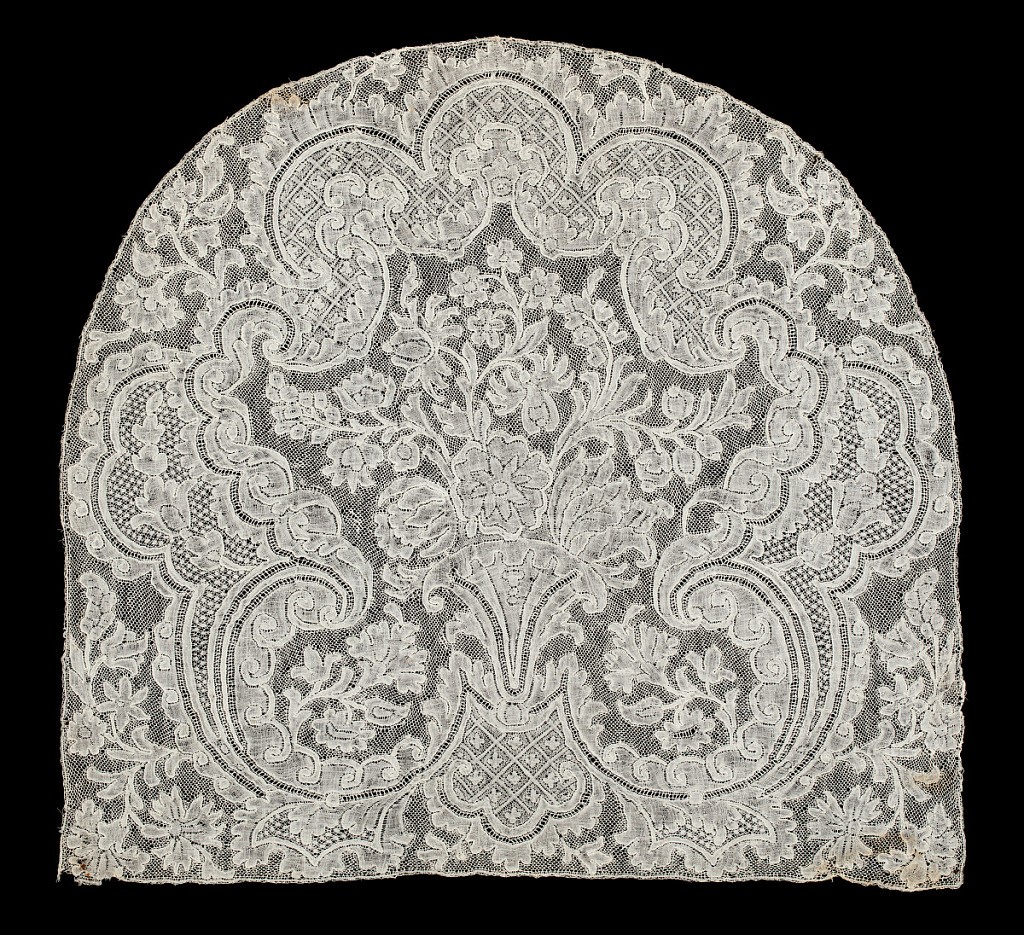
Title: Cap crown
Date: mid-18th century
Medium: linen Technique: bobbin lace, Mechlin style
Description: Cap crown, Mechlin style, has a central floral bouquet framed by elaborate symmetrical scrollwork, giving the appearance of a fan, and surrounded by foliated sprays. Made in one piece.